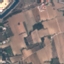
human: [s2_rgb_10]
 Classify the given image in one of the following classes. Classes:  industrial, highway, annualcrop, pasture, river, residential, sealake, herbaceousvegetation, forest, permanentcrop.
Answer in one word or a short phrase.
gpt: PermanentCrop